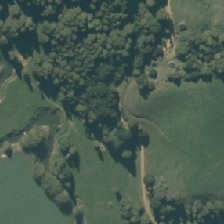
Land cover: indigenous_forest